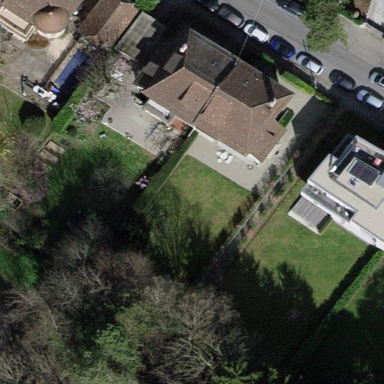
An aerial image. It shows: Garden surrounded by fence.